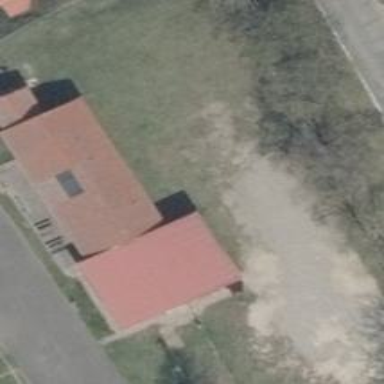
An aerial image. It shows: Soccer building.